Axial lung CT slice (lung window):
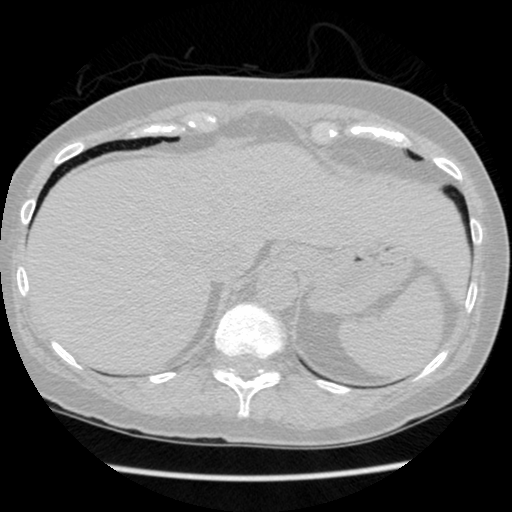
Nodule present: no